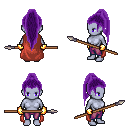
a pixel art fantasy rpg character, female body template, dark elf, purple skin, maroon cape, magenta pants, purple extra-long topknot hairstyle, gold gloves, spear, four views (front, back, left, right), 2x2 character sprite sheet, small pixel art, hard edges, no anti-aliasing